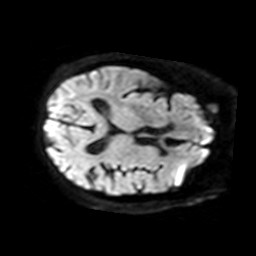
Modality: TRACE
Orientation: axial
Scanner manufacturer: philips
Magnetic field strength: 1.5 T
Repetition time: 3.107 s
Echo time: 0.06241 s